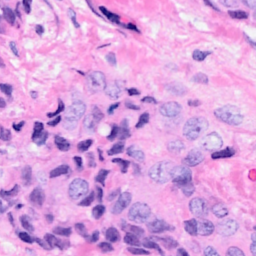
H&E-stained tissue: Breast